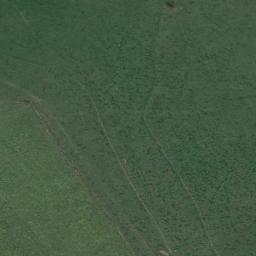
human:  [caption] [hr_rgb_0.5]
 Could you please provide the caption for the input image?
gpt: The meadow is dense but uneven .

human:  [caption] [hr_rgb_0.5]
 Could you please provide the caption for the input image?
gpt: A large lush green meadow covered with green grass .

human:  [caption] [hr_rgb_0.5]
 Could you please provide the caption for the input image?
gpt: There is a row of lush trees on the grass .

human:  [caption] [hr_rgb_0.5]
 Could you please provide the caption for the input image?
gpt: This meadow has dense grasses and a trail is also on the meadow .

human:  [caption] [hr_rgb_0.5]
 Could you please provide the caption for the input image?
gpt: A dense and smooth green meadow .